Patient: sex F, age 49
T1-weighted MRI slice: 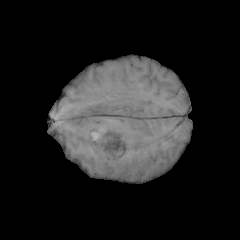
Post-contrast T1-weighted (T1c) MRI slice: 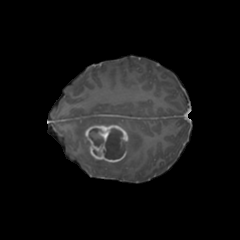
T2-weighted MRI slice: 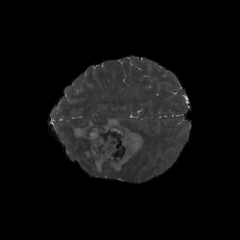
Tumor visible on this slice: yes
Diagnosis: Glioblastoma, IDH-wildtype
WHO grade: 4